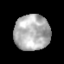
Tissue: lung
Cell type: T cells
Senescence score: 0.1535
Nuclear area (px): 1242
Mean DAPI intensity: 176.721